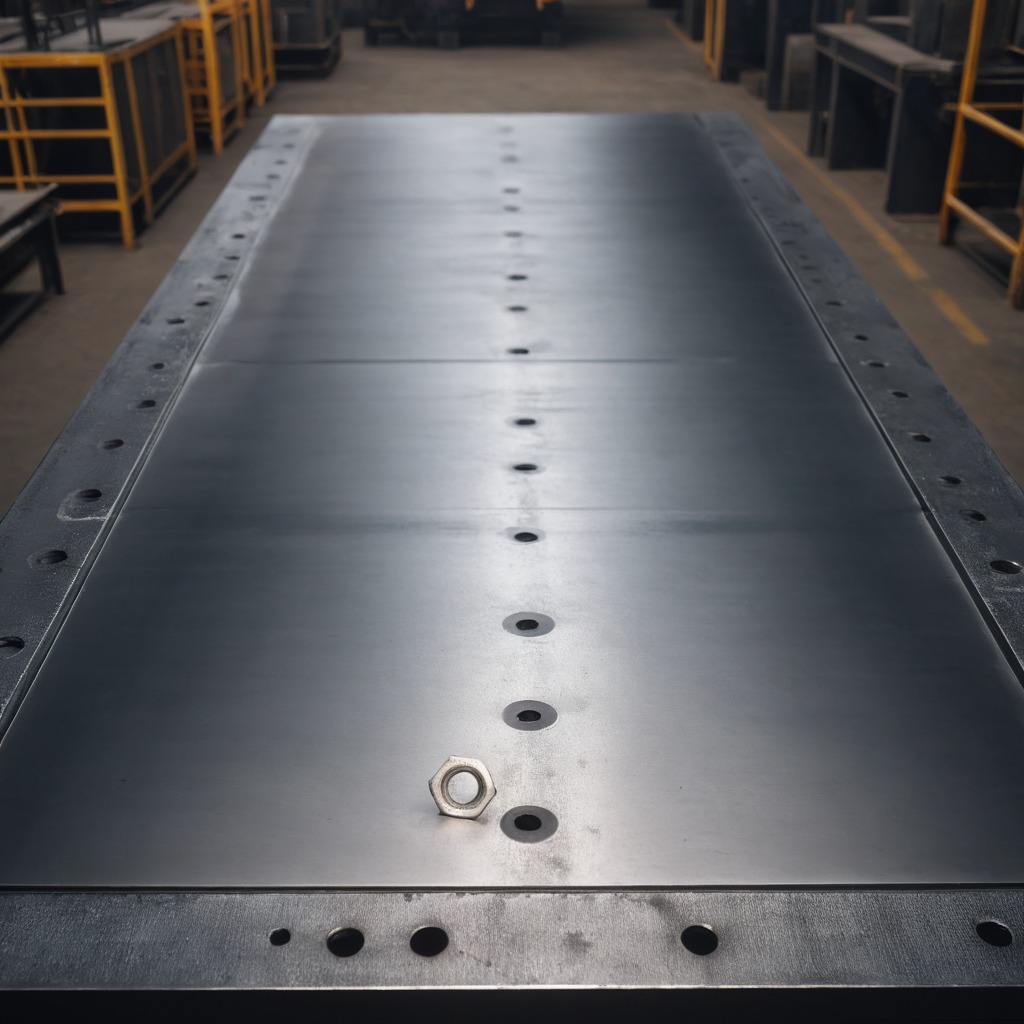
A metal nut is lying on a cold steel table in a mining workshop.